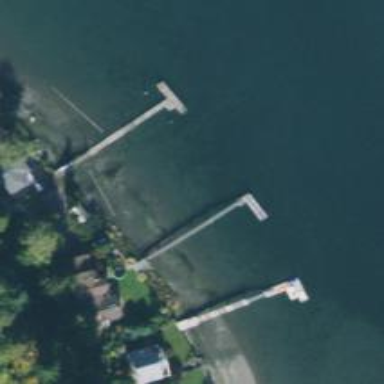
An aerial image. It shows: Man-made pier.